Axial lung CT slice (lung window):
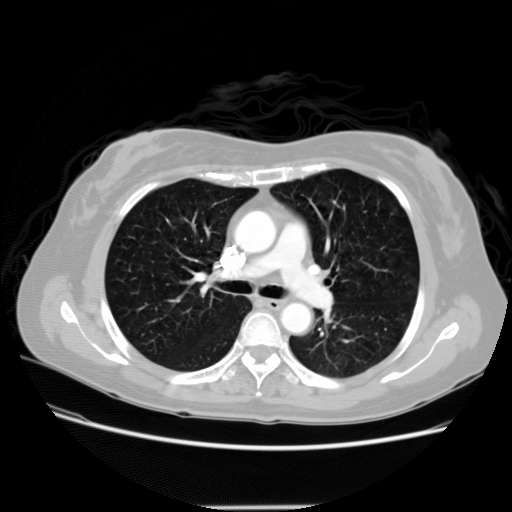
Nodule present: no